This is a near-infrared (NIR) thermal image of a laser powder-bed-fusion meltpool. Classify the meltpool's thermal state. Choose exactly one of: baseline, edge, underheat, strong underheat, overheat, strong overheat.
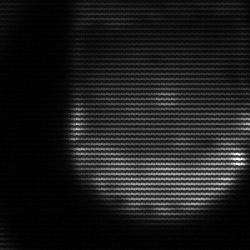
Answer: edge